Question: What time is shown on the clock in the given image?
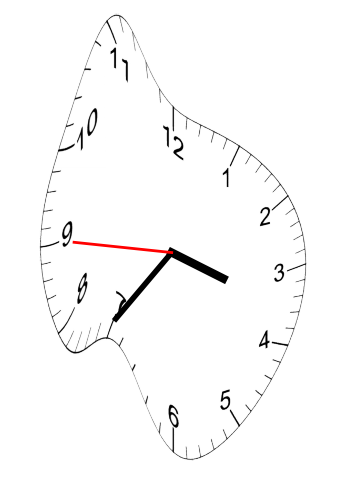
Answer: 03:35:45